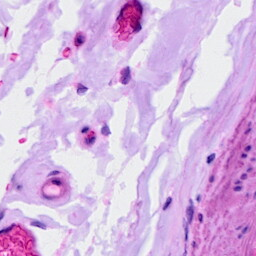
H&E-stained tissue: Ovarian